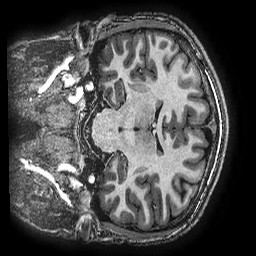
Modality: T1w
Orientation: coronal
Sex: male
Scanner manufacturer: ge
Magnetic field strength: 3 T
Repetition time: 0.00766 s
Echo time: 0.003476 s